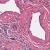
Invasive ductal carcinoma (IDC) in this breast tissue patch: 0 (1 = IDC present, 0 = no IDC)